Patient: sex M, age 78
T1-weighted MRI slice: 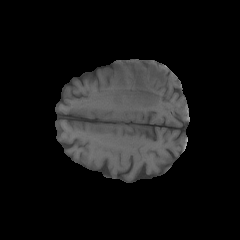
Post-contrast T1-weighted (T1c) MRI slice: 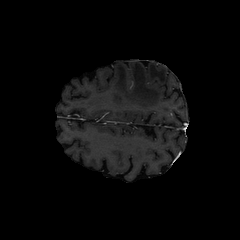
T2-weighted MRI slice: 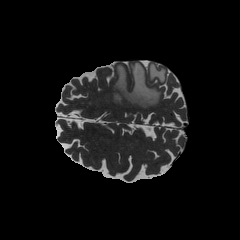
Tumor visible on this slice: yes
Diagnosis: Glioblastoma, IDH-wildtype
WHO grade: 4